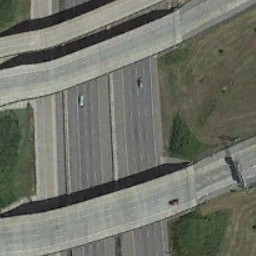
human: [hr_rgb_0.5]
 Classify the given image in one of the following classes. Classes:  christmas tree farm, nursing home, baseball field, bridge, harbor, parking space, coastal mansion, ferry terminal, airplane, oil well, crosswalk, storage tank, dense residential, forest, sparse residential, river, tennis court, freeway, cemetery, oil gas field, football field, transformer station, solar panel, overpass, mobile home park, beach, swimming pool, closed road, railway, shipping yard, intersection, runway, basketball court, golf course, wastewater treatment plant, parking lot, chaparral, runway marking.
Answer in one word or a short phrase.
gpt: overpass